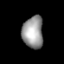
Tissue: lung
Cell type: Endothelial cells
Senescence score: 0.5718
Nuclear area (px): 653
Mean DAPI intensity: 153.282